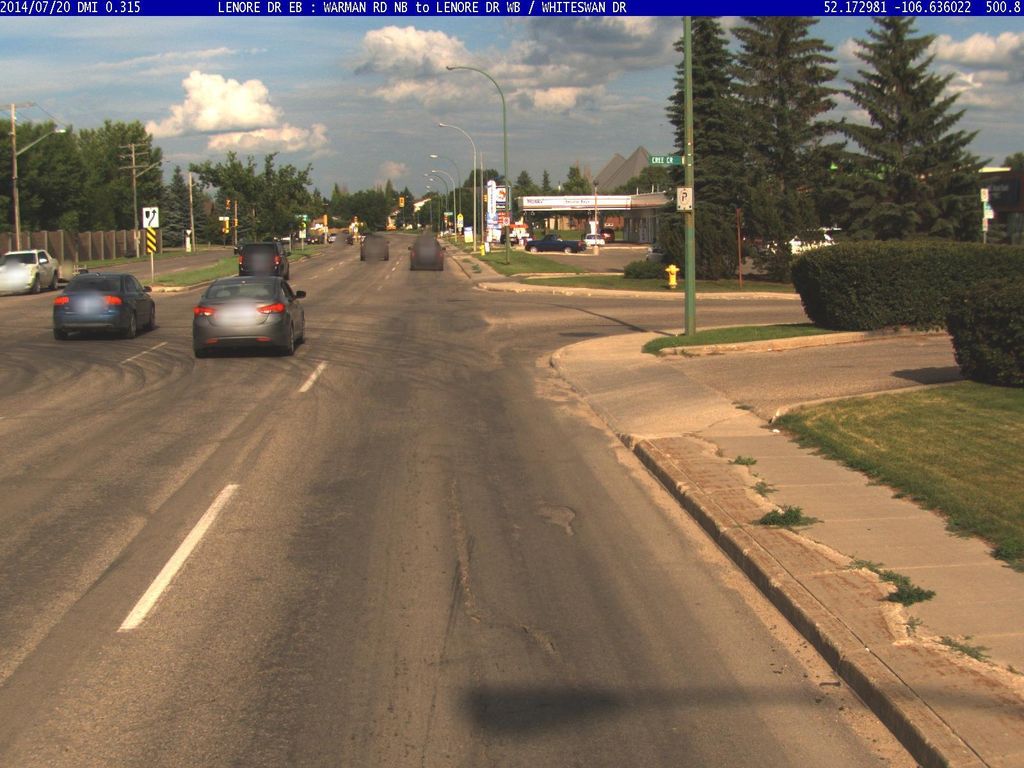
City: saskatoon